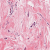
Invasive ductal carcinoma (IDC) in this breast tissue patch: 0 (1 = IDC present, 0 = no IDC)